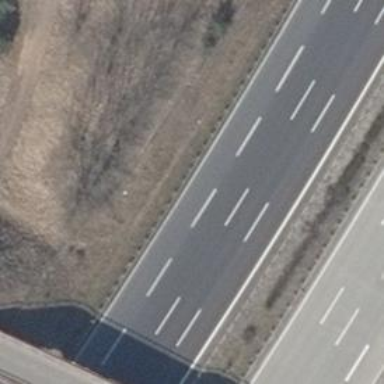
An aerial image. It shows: Motorway with concrete surface.